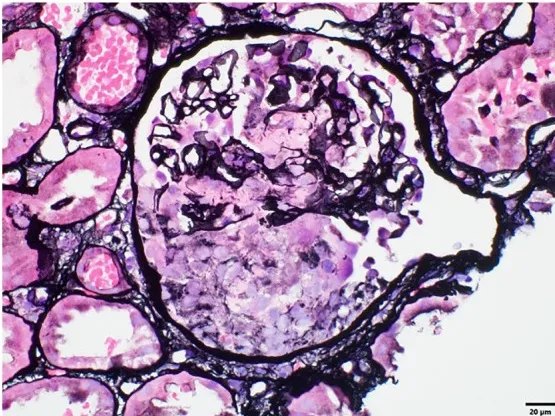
(B) Renal biopsy tissue with Jones silver staining showing a glomerulus with segmental necrosis and glomerular basement membrane disruption.
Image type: pathology (methenamine_silver)